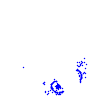
Particle: kaon